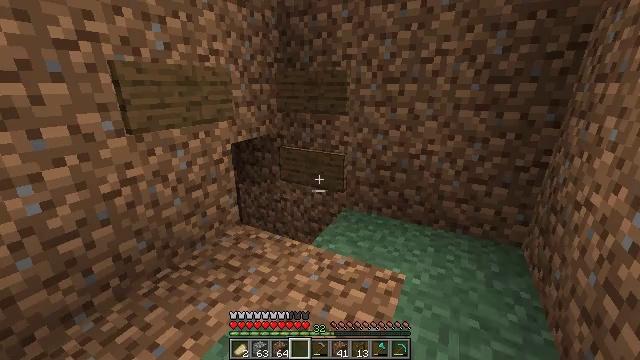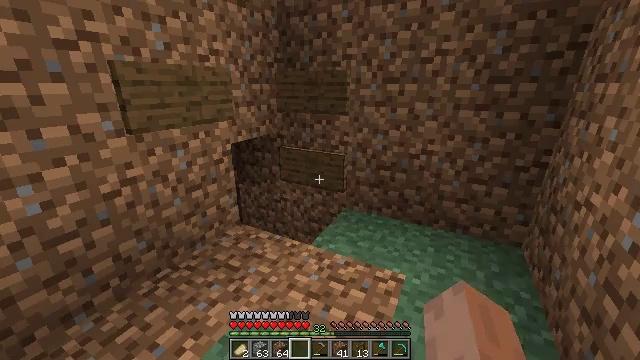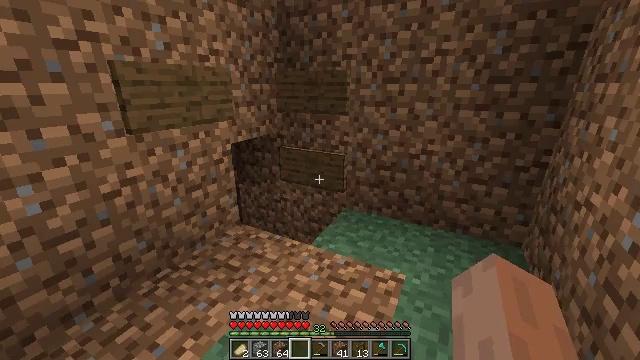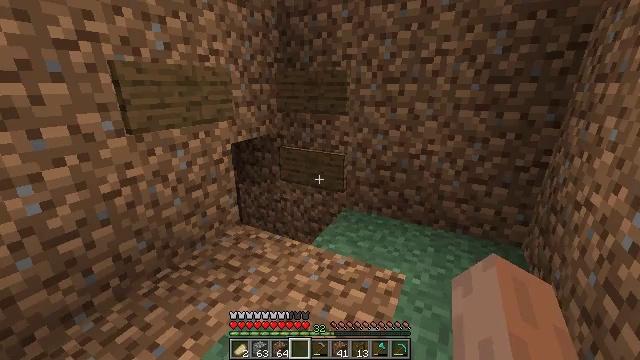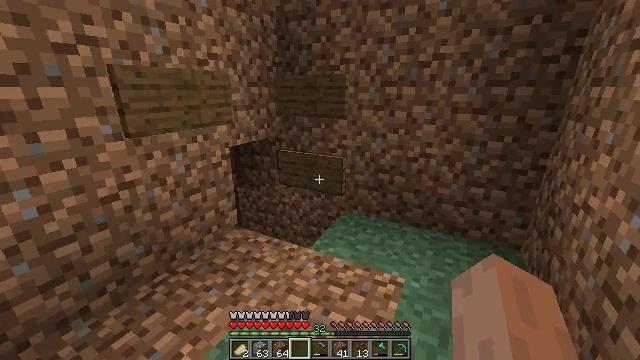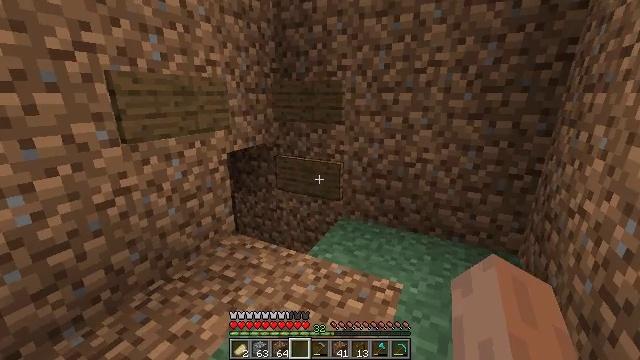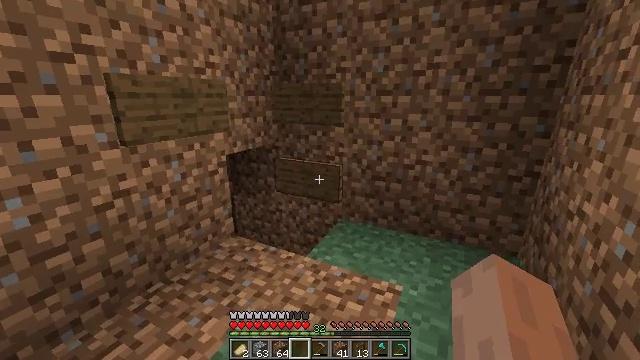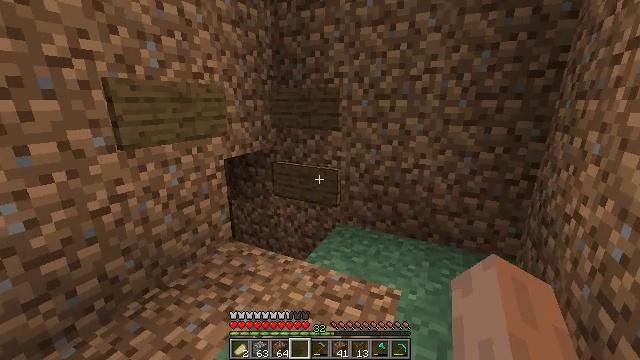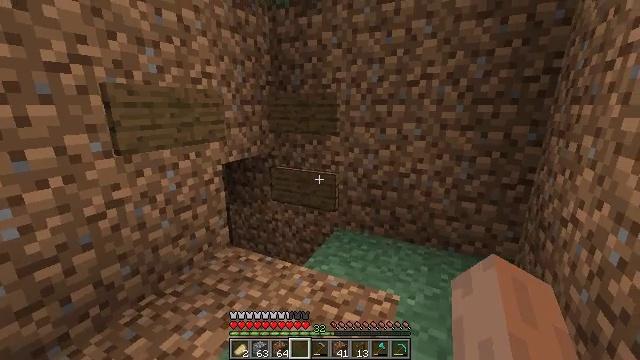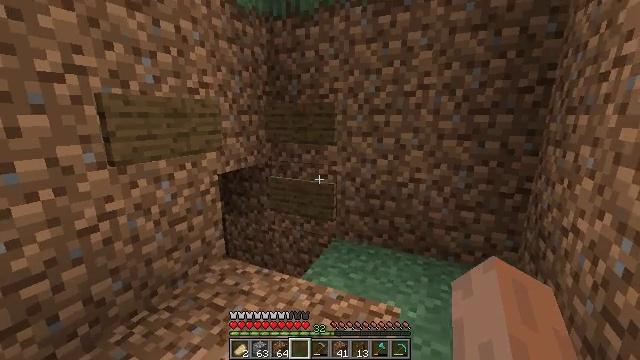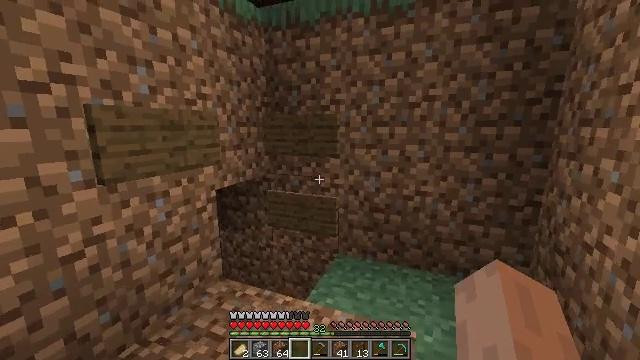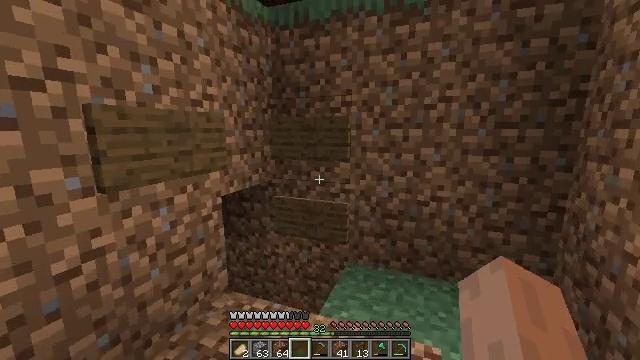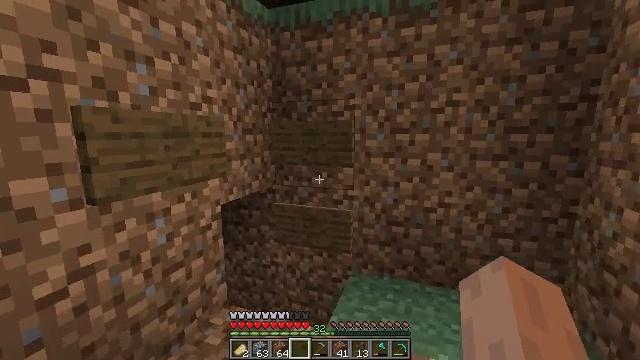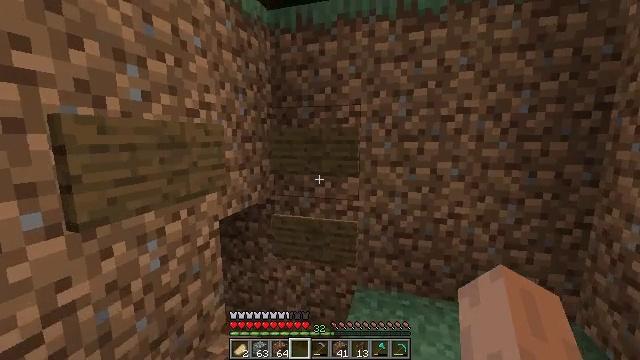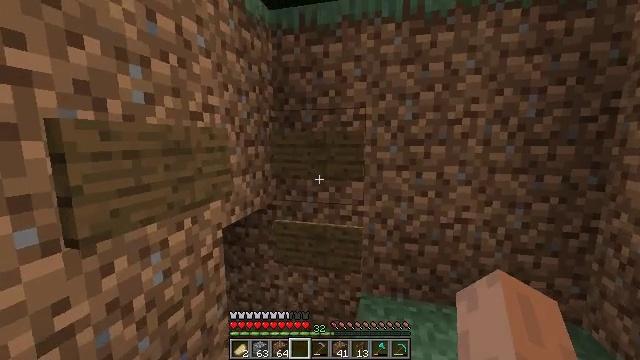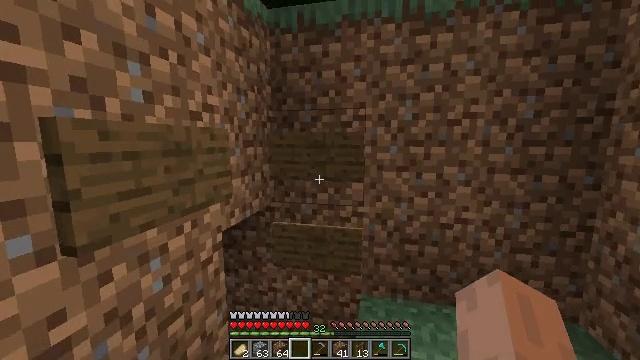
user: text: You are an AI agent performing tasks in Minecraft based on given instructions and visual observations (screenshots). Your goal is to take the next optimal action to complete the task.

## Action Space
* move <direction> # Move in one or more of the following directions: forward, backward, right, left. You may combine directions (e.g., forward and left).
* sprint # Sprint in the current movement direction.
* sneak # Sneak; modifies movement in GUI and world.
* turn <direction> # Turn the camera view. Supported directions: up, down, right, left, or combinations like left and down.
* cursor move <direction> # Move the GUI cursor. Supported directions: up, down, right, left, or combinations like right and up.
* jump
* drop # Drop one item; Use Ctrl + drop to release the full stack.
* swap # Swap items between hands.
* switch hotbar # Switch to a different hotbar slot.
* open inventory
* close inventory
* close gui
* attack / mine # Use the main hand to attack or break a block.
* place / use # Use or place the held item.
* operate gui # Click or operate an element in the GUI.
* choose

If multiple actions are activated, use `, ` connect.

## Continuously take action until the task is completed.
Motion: motion action
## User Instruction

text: Get the spruce wall sign into your inventory.
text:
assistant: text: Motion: no_op
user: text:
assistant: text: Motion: no_op
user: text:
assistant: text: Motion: no_op
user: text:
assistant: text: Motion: no_op
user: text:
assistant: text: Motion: turn up
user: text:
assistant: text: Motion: no_op
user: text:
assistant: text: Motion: no_op
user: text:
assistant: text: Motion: turn up
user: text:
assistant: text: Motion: move forward and move left, turn right and up
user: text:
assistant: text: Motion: move forward and move left, turn right and up
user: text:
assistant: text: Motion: move forward and move left
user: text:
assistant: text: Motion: move forward and move left, turn right and up
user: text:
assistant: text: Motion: move forward and move left, turn right and up
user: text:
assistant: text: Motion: move left, turn right
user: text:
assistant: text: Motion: turn right
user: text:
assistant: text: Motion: no_op
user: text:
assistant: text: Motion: no_op
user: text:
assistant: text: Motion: no_op
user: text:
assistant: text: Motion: turn right
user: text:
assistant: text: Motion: turn right
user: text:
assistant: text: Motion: turn right
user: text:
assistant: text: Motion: no_op
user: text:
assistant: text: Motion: no_op
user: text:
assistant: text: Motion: no_op
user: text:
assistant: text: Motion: no_op
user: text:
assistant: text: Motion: no_op
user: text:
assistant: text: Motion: no_op
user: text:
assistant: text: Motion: no_op
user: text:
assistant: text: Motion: no_op
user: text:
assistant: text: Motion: no_op